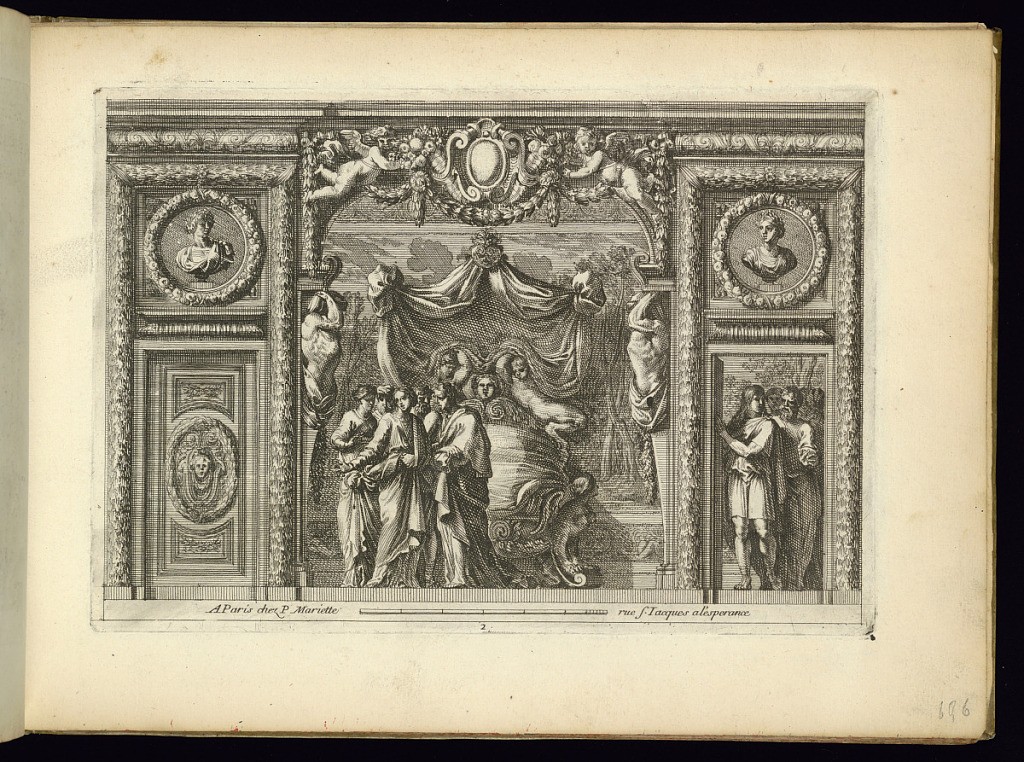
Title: Interior Alcove with Figures
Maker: Jean Le Pautre, French, 1618–1682
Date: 1650–80
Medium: Etching on laid paper
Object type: Print
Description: A design for an alcove with a highly ornate bed in the center flanked by doors with figures dressed in classical Roman attire (togas and tunics) in the center and in the right door frame. The bed is topped by a canopy with a tapestry on the wall behind. The alcove is framed by carving featuring a cartouche in the center, with festoons of leaves, two angels and cornucopia. The doors and overdoors are decorated with paneling featuring portrait busts, a mask, garlands of fruit, and laurel leaf molding. The cornice features a wave and shell pattern molding. A scale below with the publisher's address.